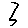
Label: zigzag